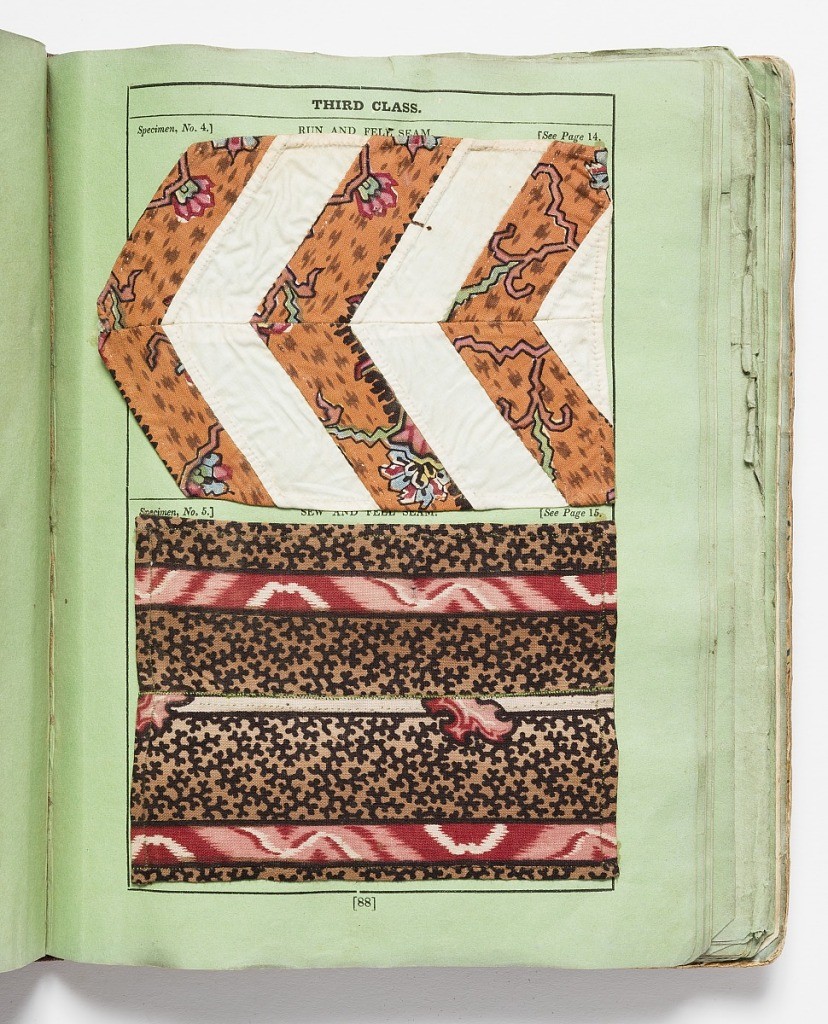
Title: Simple directions in needlework and cutting out; intended for the use of the National Female Schools of Ireland. To which are added specimens of work executed by the pupils of the National Model Female School
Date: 1835
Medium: paper
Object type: Sewing instruction book
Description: Eighty-four pages of text, followed by specimens of plain sewing.